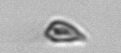
Label: Cryptophyta